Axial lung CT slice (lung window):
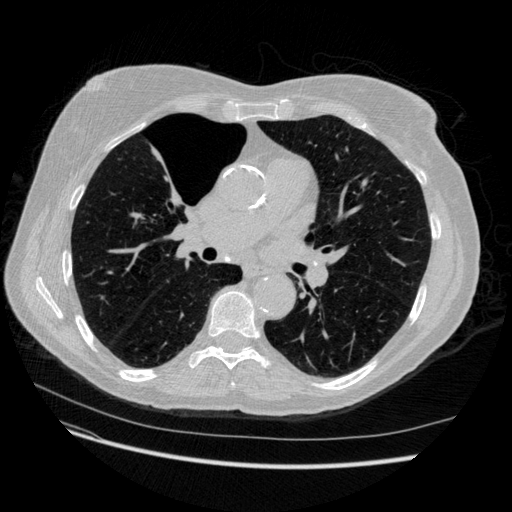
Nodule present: no